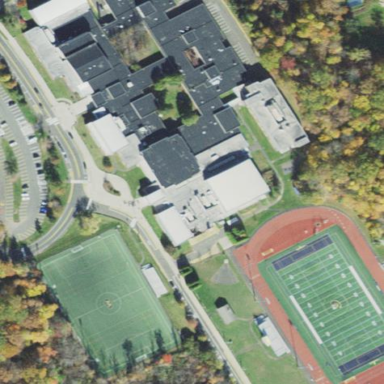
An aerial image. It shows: School.